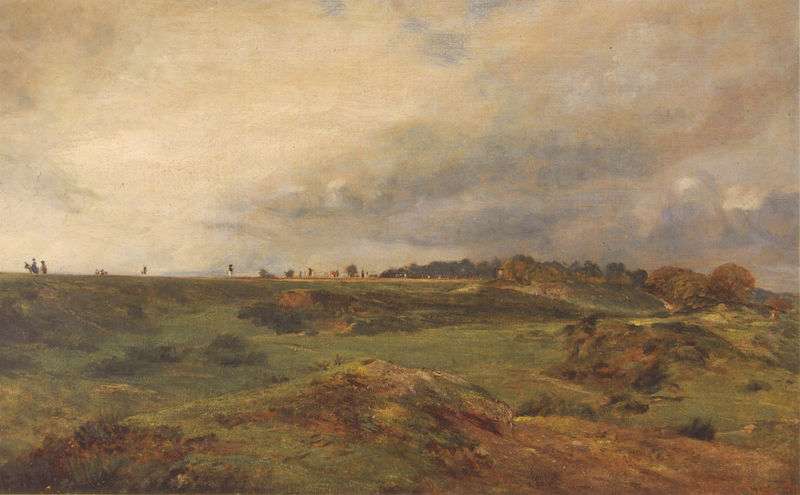
Titel: A Road across Hampstead Heath
Künstler: John Constable
Standort: New Haven (Connecticut)
Institution: Yale University Art Gallery
Schlagwörter: baum, berg, blau, gemälde, gewitter, himmel, laub, meer, weiß, wolken, aquarell, bäume, gelb, grün, impressionismus, landschaft, menschen, ocker, abend, braun, frankreich, grau, hell, hintergrund, männer, strasse, zeichnung, gras, tiere, weg, wiese, wolke, beige, malerei, meschen, bibel, weit, holland, öl, deich, erde, feld, felder, ferne, gräser, horizont, horizontlinie, hügel, natur, strauch, weite, busch, büsche, gebüsch, pfad, sonne, sträucher, wege, wiesen, boden, personen, pflanzen, england, rosa, wald, arbeit, esel, pferd, pferde, reiter, bewölkt, erdig, küste, sommer, ansicht, abhang, transport, berge, düne, dünen, verlassen, zug, dorf, lila, nebel, rheinaue, sonnenuntergang, landschaftsmalerei, herbst, hügellandschaft, spazieren, damm, böschung, querformat, abendstimmung, karawane, weiden, spaziergang, leuchtturm, erdboden, idyllisch, wolkig, trüb, lanschaft, reise, wanderer, brauntöne, höhenzug, diagonale, umzug, spaziergänger, grüntöne, maria, auszug, kolonne, reisende, biblisch, manschen, grat, ladschaftsbild, wanderschaft, trasse, braungrün, einschnitte, bäüme, weißtöne, bewölkug, spaziergangn, rosa wolken, himmel reiter, unwetter zieht auf